Field crop: maize
Growth stage: 2
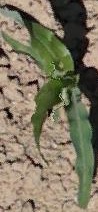
Species: maize